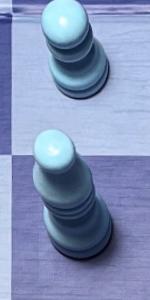
Label: Bishop_White